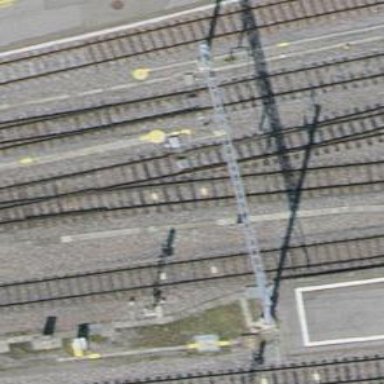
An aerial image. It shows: Railway switch.